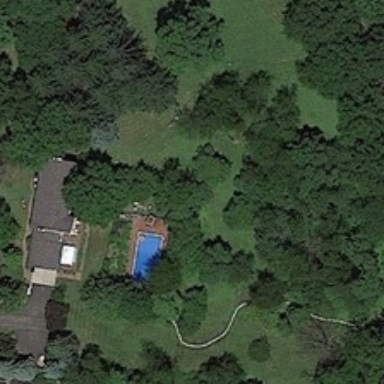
Many sparse green trees are around a building .